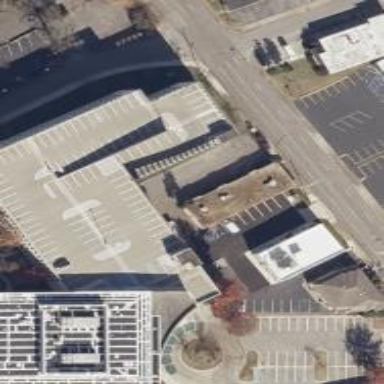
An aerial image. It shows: Multi-storey parking building.